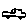
Label: car